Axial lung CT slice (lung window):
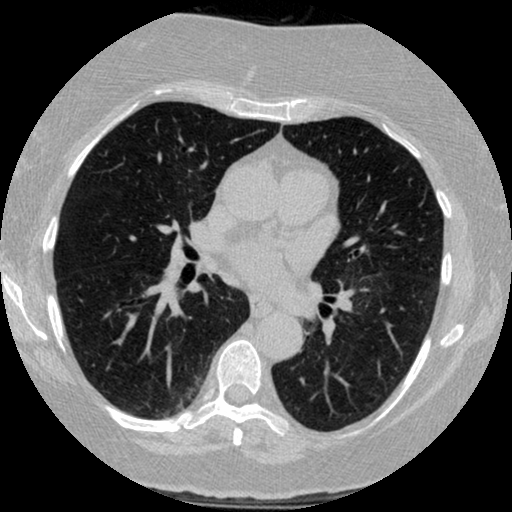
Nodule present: no